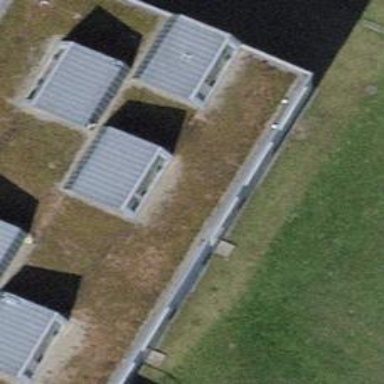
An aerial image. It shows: School building.